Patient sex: M
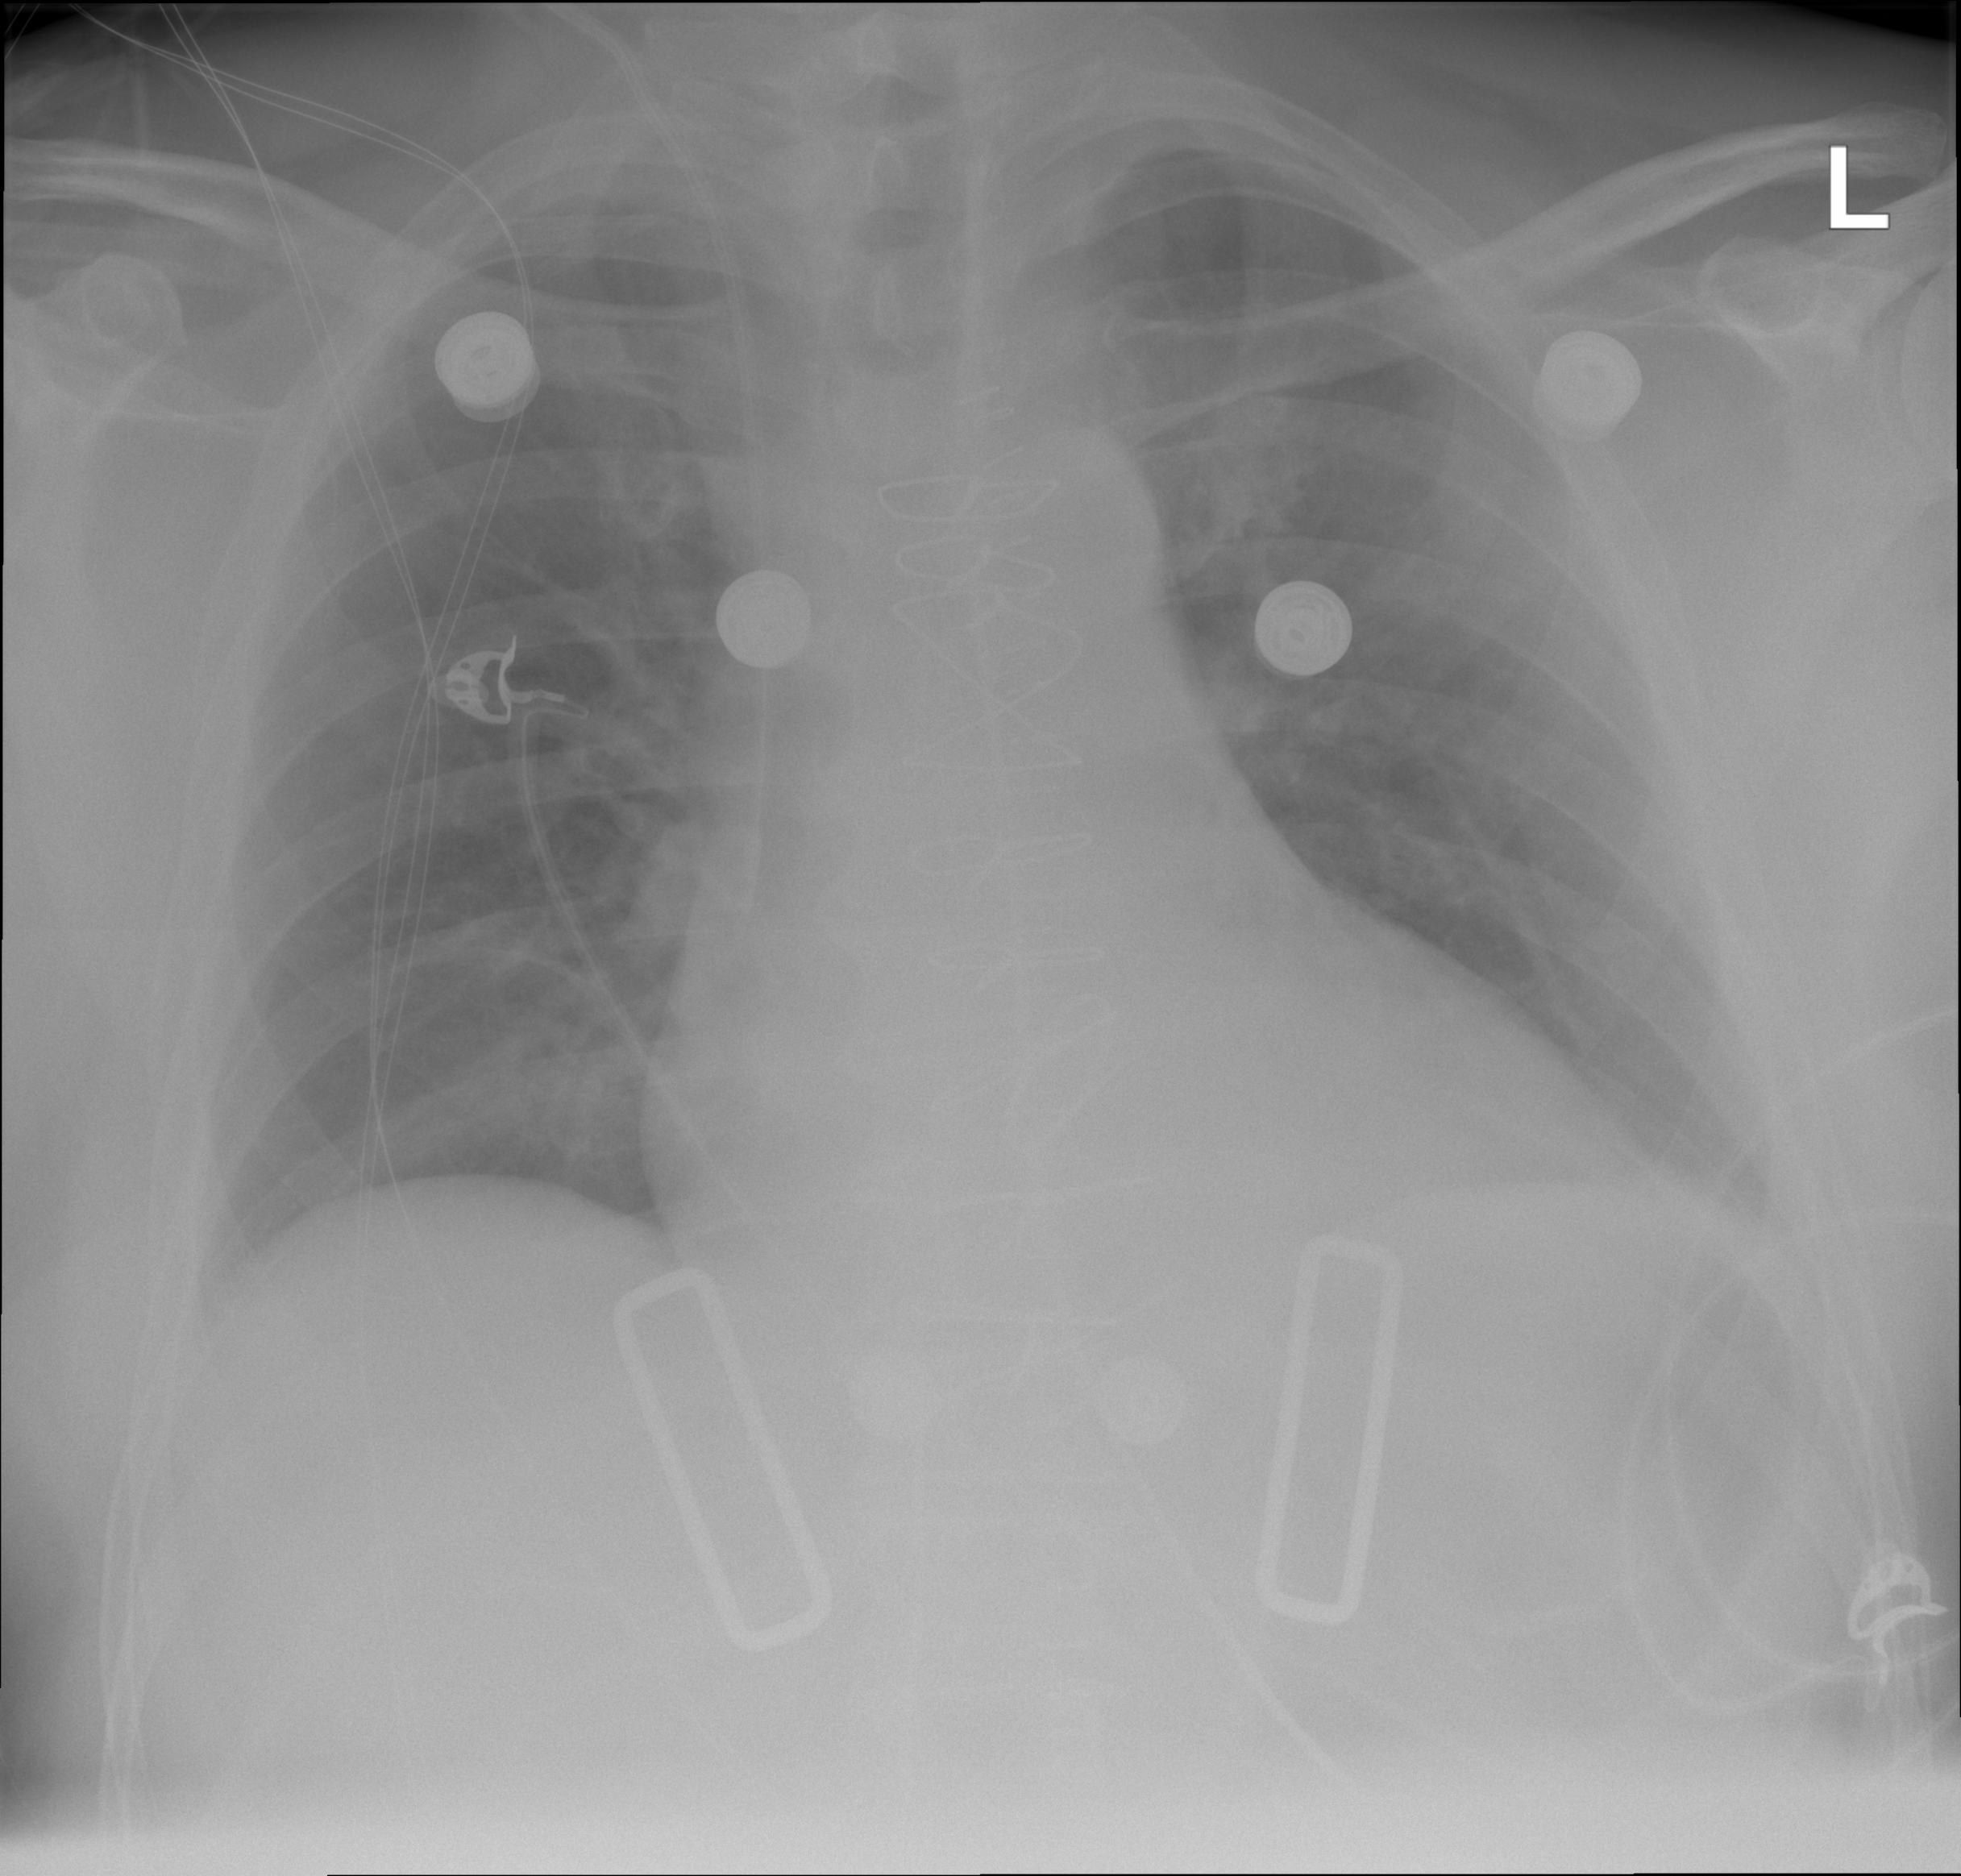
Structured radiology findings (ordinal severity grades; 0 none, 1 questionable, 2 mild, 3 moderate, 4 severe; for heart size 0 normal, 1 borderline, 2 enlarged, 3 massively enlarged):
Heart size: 2
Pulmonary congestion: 0
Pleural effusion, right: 0
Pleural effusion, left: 0
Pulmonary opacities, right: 0
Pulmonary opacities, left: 0
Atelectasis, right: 1
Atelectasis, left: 1